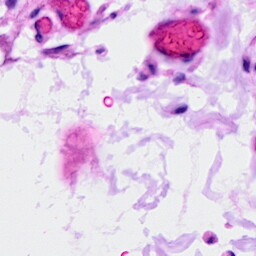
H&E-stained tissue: Ovarian